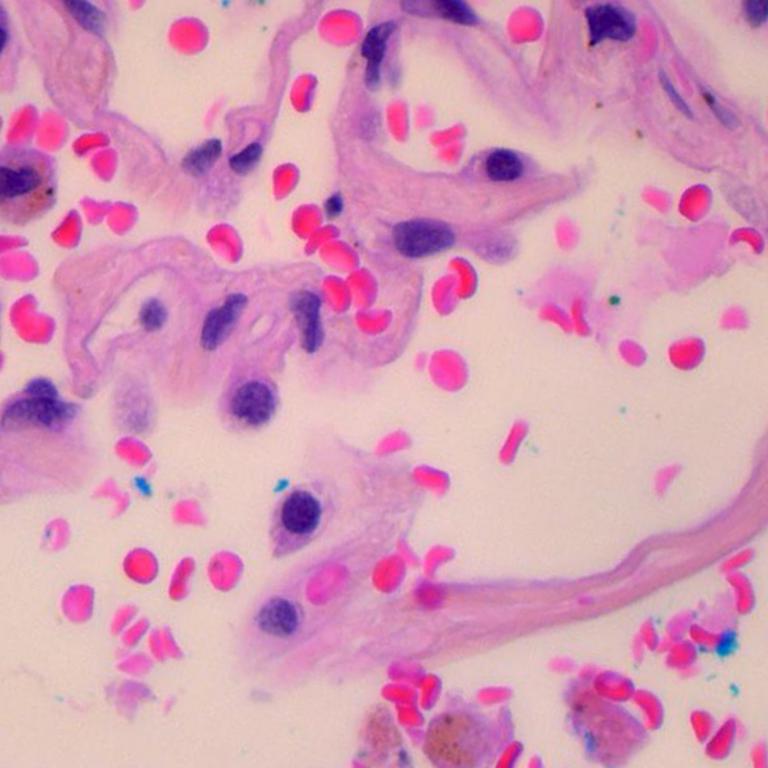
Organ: lung
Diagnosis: benign